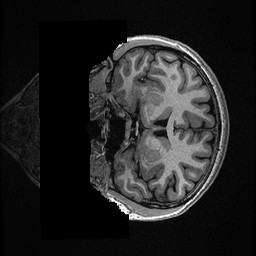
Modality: T1w
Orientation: coronal
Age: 23
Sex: female
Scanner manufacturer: ge
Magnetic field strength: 3 T
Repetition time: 0.006952 s
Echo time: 0.00292 s